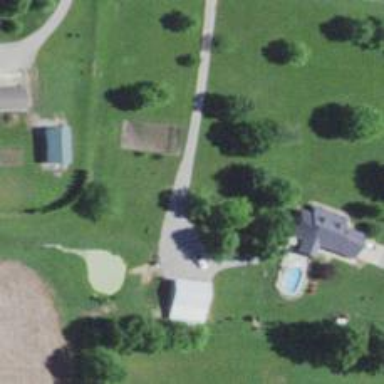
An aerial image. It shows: Driveway.